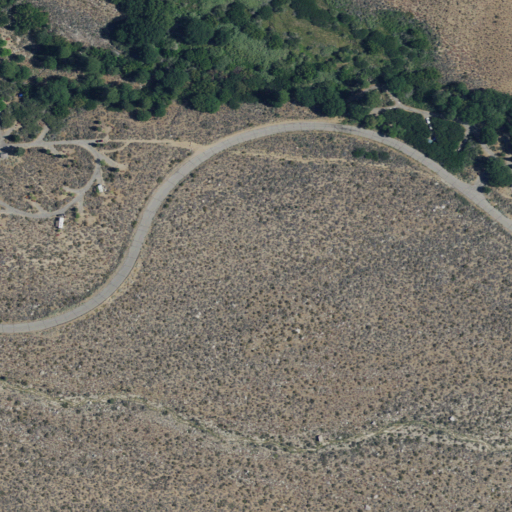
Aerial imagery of plain(s) in California named Grays Meadow containing shrub, open development, low intensity development, and woody wetlands